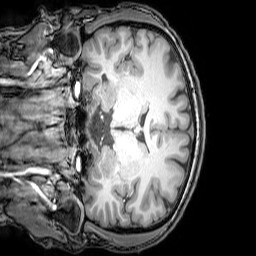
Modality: T1w
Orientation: coronal
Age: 22
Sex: male
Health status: healthy
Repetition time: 0.081 s
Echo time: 0.037 s